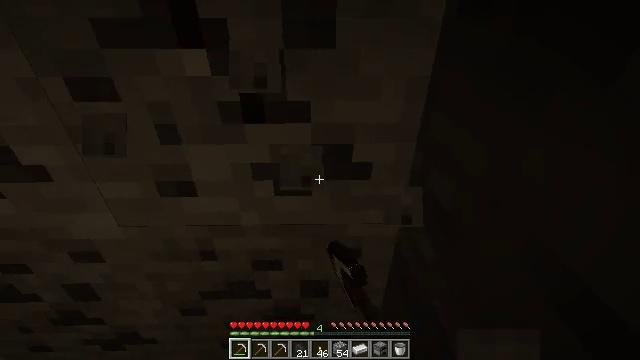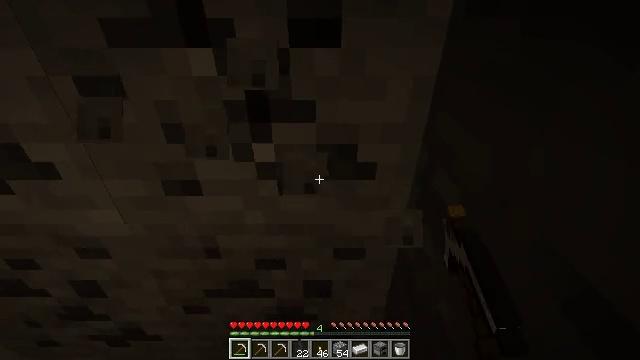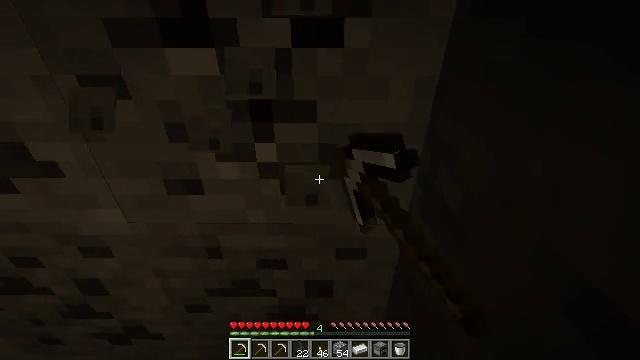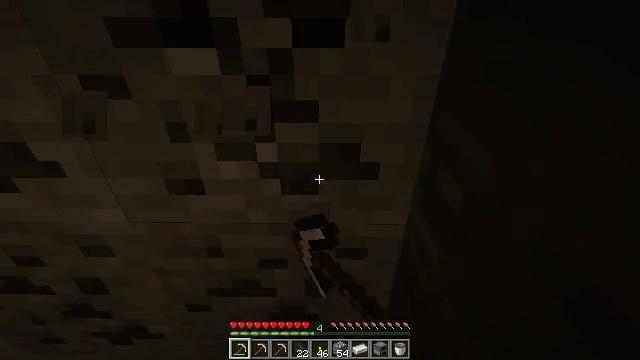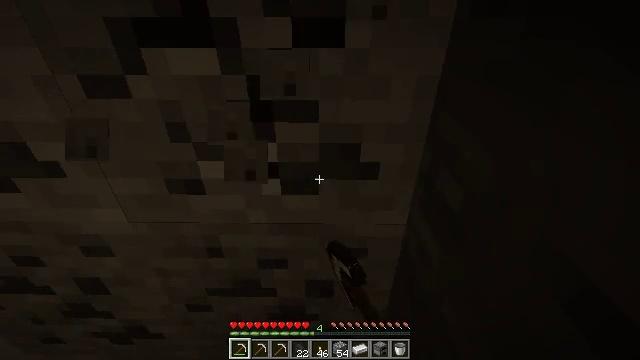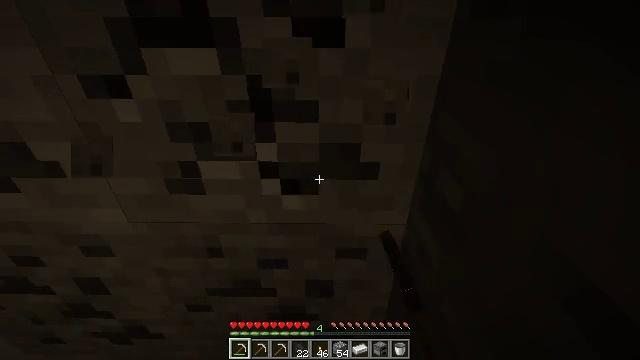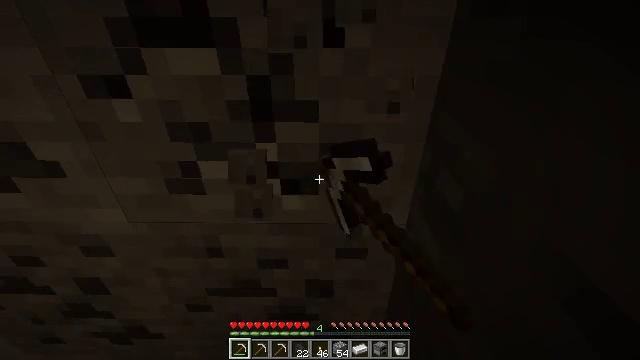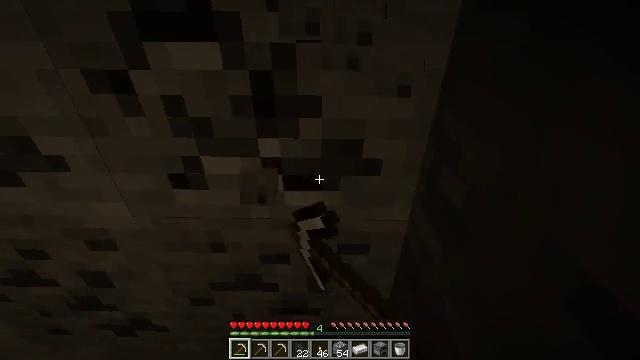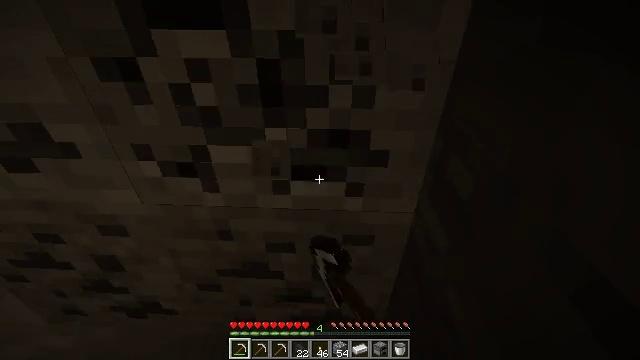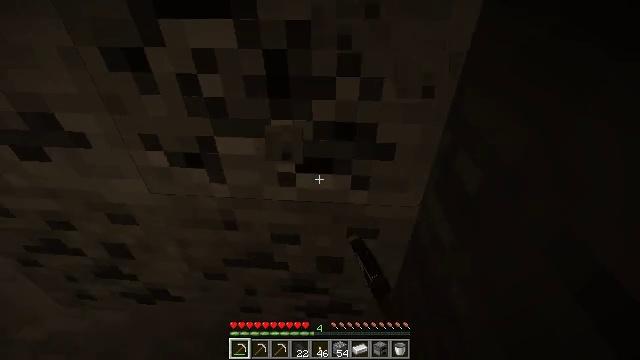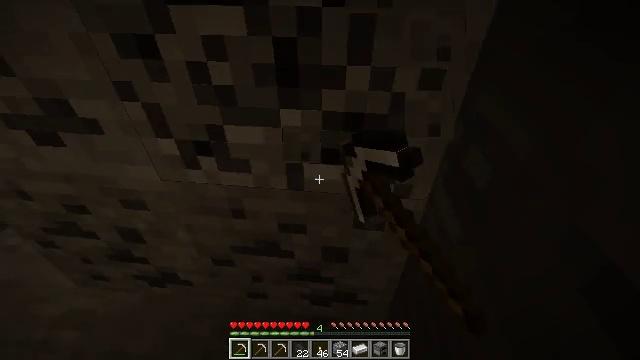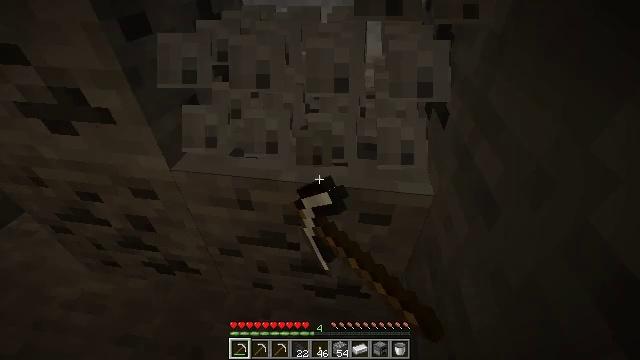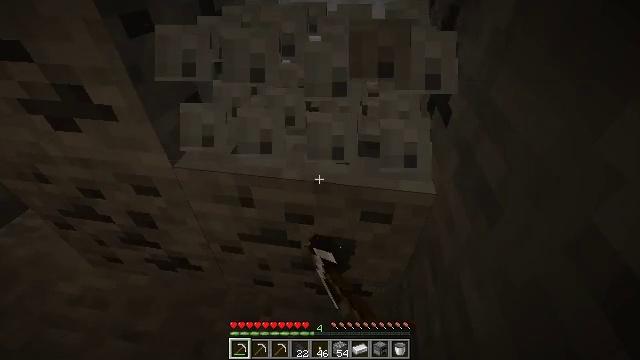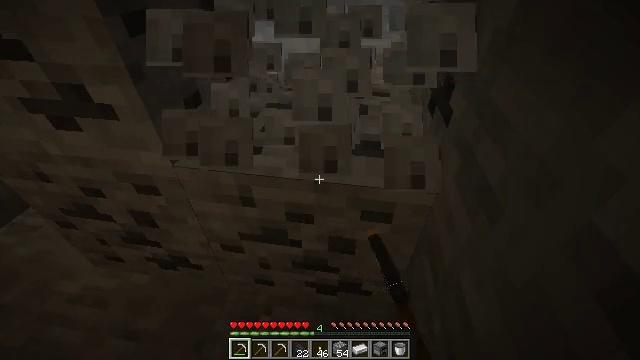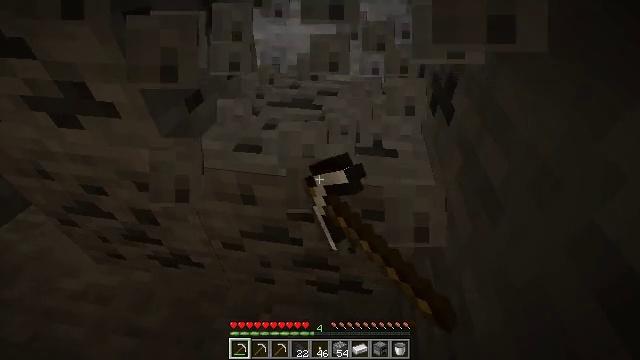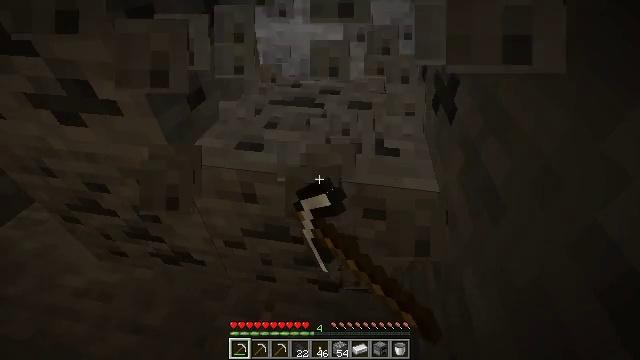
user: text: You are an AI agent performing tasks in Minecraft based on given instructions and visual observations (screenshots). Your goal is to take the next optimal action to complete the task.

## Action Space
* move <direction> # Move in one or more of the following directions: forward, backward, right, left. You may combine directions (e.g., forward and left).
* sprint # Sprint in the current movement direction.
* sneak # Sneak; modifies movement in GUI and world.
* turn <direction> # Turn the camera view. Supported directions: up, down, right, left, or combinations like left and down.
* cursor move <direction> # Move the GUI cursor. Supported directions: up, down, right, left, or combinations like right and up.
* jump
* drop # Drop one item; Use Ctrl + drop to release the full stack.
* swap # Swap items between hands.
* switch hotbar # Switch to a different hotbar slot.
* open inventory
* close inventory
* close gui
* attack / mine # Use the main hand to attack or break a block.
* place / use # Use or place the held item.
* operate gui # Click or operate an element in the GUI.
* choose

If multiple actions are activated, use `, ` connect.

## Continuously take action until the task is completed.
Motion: motion action
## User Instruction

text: Mine the coal ore underground.
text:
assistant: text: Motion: turn left, attack / mine
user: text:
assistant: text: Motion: attack / mine
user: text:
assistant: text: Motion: attack / mine
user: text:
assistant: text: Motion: attack / mine
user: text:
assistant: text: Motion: attack / mine
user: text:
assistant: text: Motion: attack / mine
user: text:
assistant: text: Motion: attack / mine
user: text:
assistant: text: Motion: turn left and down, attack / mine
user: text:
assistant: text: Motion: turn left and down, attack / mine
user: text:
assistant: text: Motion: turn left and down, attack / mine
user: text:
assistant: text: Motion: turn left and down, attack / mine
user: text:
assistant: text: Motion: attack / mine
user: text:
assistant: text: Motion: attack / mine
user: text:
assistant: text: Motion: attack / mine
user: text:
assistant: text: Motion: attack / mine
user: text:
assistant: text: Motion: attack / mine
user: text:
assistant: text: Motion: turn left and down, attack / mine
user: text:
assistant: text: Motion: attack / mine
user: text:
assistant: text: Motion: attack / mine
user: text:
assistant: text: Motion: attack / mine
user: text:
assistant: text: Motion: move right, attack / mine
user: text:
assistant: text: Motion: move right, attack / mine
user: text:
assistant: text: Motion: move right, turn left, attack / mine
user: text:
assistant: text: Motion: move right, turn left, attack / mine
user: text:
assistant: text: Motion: move right, attack / mine
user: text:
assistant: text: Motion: move right, attack / mine
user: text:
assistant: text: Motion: move right, attack / mine
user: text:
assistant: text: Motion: move right, attack / mine
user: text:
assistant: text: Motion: move right, turn down, attack / mine
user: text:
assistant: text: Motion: move right, attack / mine